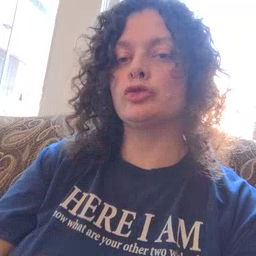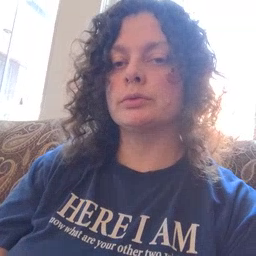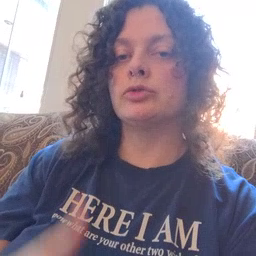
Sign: scissors